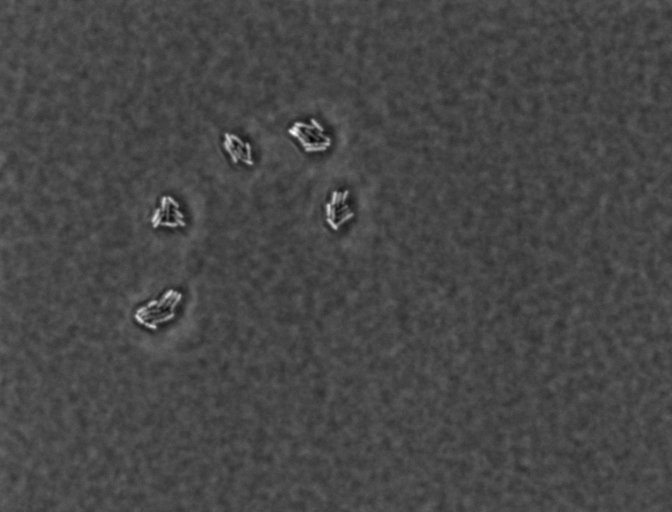
Salmonella enterica Enteritidis